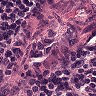
Metastatic tissue present: no